Question: I'm trying to start an Android application using adb shell.
I'm not succeeding
The AndoridManifest.XML is pasted below:
'''
<?xml version="1.0" encoding="UTF-8"?>
<manifest android:versionCode="4" android:versionName="0.0.5.0" android:installLocation="auto" package="com.supascale.supascale" xmlns:android="http://schemas.android.com/apk/res/android">
<application android:label="@string/app_name" android:icon="@drawable/i_c_o_n_e________1">
<activity android:theme="@android:style/Theme.Translucent" android:label="@string/app_name" android:name=".wdgen.GWDPSupaScale_Android$WDLanceur">
<intent-filter>
<action android:name="android.intent.action.MAIN" />
<category android:name="android.intent.category.LAUNCHER" />
</intent-filter>
</activity>
...
'''
I tried the following call:
'''
adb shell am start -a android.intent.action.MAIN -n com.supascale.supascale/com.supascale.supascale.wdgen.GWDPSupaScale_Android
'''
This does'nt work ... I've tried all sorts of itterations after the ... /
I get Error type 3, the intent class does not exist!
Any help will be greatly appreciated.
Regards
Adrian
Some of my error messages:

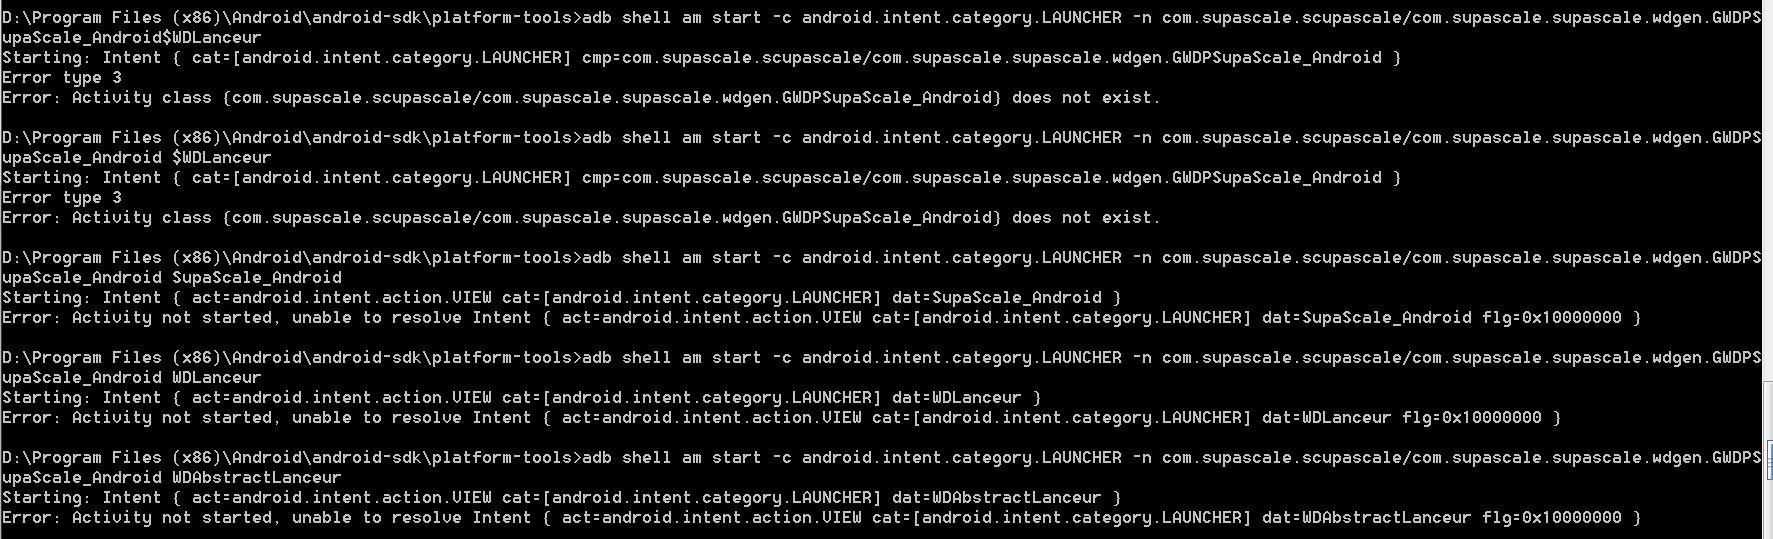
Answer: You should escape the $ - '\$' - since otherwise it gets changed to nothing. '$WDLanceor' is interpreted as a shell variable by the android shell, and since the variable is not set it becomes an empty string.
Quoting the arguments ('adb ... -n "... GWDPSupaScale_Android$WDLanceur"') will only quote it on the Windows side, when it goes into the shell on the android side it'll be without quotes. The backslash will survive the Windows command prompt and be converted to an actual $ on the android shell.